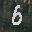
Label: 6